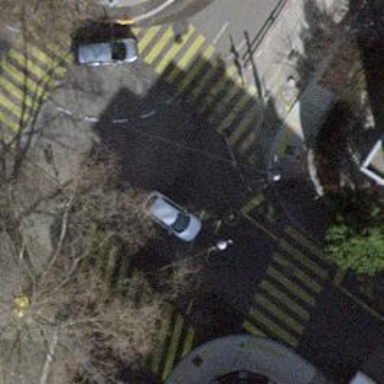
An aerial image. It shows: Road with traffic signals and bus trap.